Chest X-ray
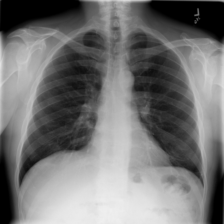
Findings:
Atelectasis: negative
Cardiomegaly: negative
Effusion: negative
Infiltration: positive
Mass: negative
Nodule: negative
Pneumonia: negative
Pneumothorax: negative
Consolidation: negative
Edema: negative
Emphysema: negative
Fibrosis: negative
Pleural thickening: negative
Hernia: negative